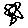
Label: flower